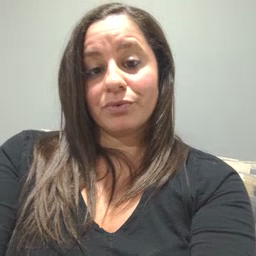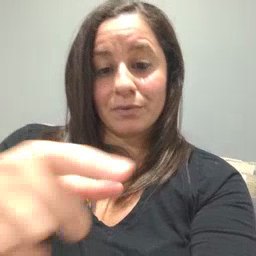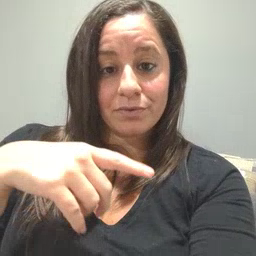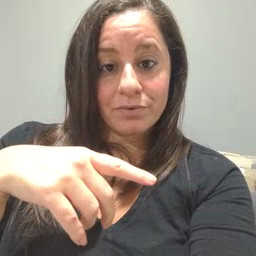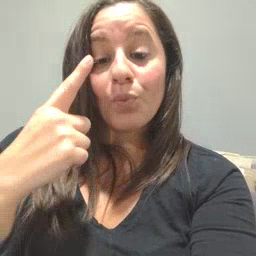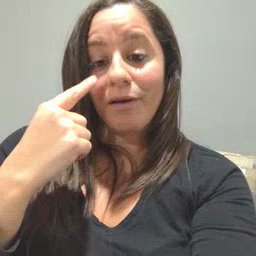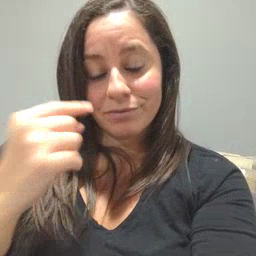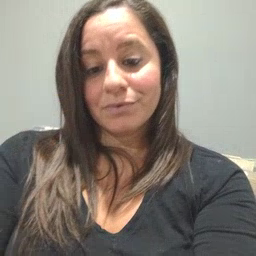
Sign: cry